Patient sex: F
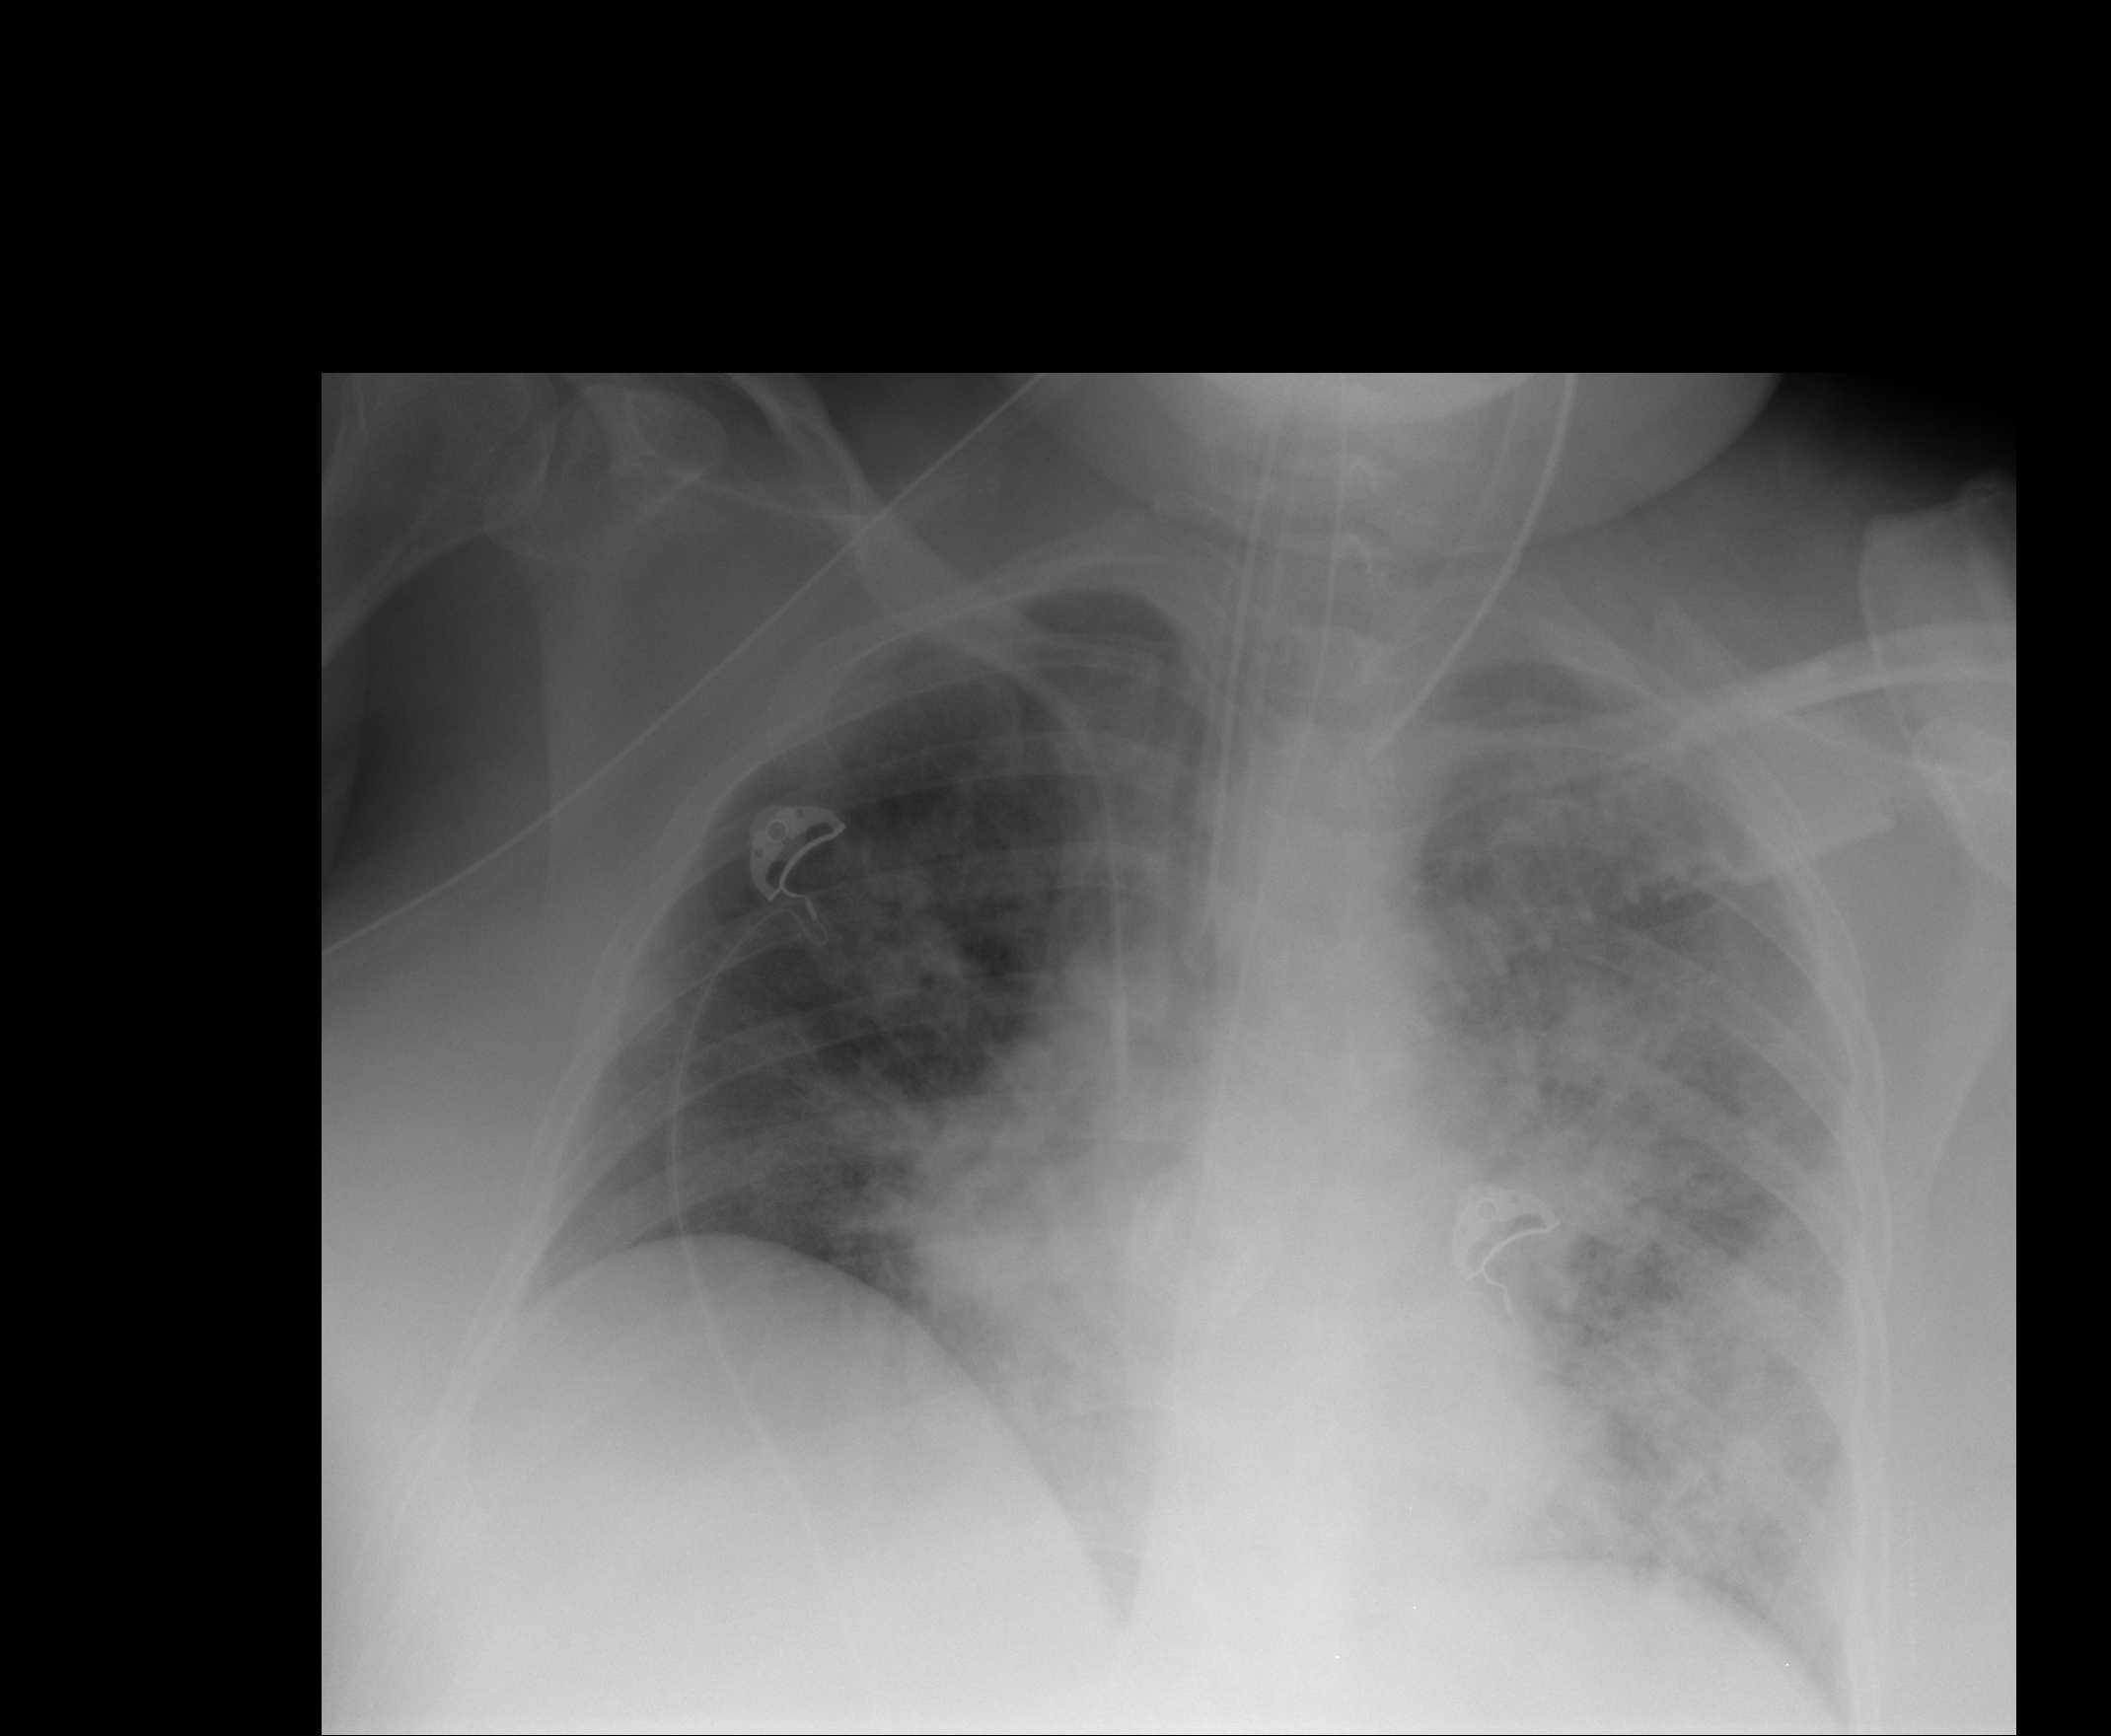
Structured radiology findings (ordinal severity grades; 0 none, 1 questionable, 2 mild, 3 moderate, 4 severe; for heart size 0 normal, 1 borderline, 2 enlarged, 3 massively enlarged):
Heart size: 1
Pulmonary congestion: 3
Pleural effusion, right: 2
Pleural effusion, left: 2
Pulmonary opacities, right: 2
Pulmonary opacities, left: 3
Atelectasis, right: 2
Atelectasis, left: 3